Aerial crown-view tile of a tropical tree (Barro Colorado Island, Panama), acquired 20240716:
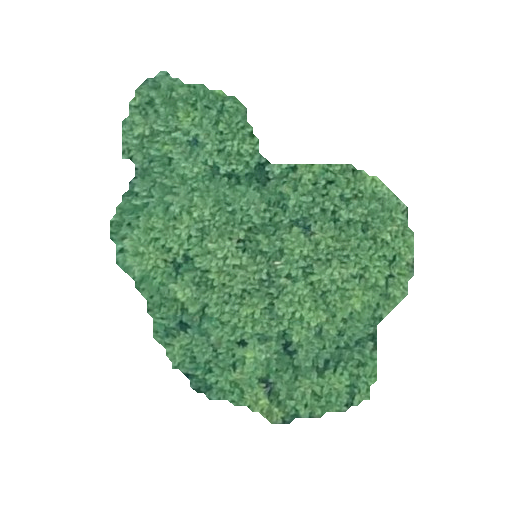
Species: Jacaranda copaia
GBIF accepted scientific name: Jacaranda copaia
Crown area: 108.752 m²